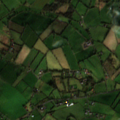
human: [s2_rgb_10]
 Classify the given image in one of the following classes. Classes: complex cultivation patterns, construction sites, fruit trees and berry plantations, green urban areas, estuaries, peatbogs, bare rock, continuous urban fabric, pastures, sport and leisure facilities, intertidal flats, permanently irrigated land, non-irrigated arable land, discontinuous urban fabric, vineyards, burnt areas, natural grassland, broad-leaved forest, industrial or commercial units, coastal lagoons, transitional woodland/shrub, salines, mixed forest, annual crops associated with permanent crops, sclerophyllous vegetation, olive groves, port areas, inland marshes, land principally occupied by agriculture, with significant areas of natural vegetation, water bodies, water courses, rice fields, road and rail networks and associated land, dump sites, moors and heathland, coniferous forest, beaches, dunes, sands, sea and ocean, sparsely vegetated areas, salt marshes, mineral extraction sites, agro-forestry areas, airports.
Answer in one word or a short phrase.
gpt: pastures